Interaction volume radius: 10 \u00c5
Interaction volume height: 25 \u00c5
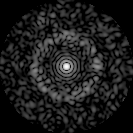
Disorder parameter: 0.8539